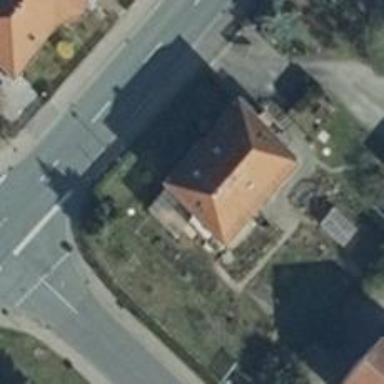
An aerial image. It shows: Simple and straightforward house.